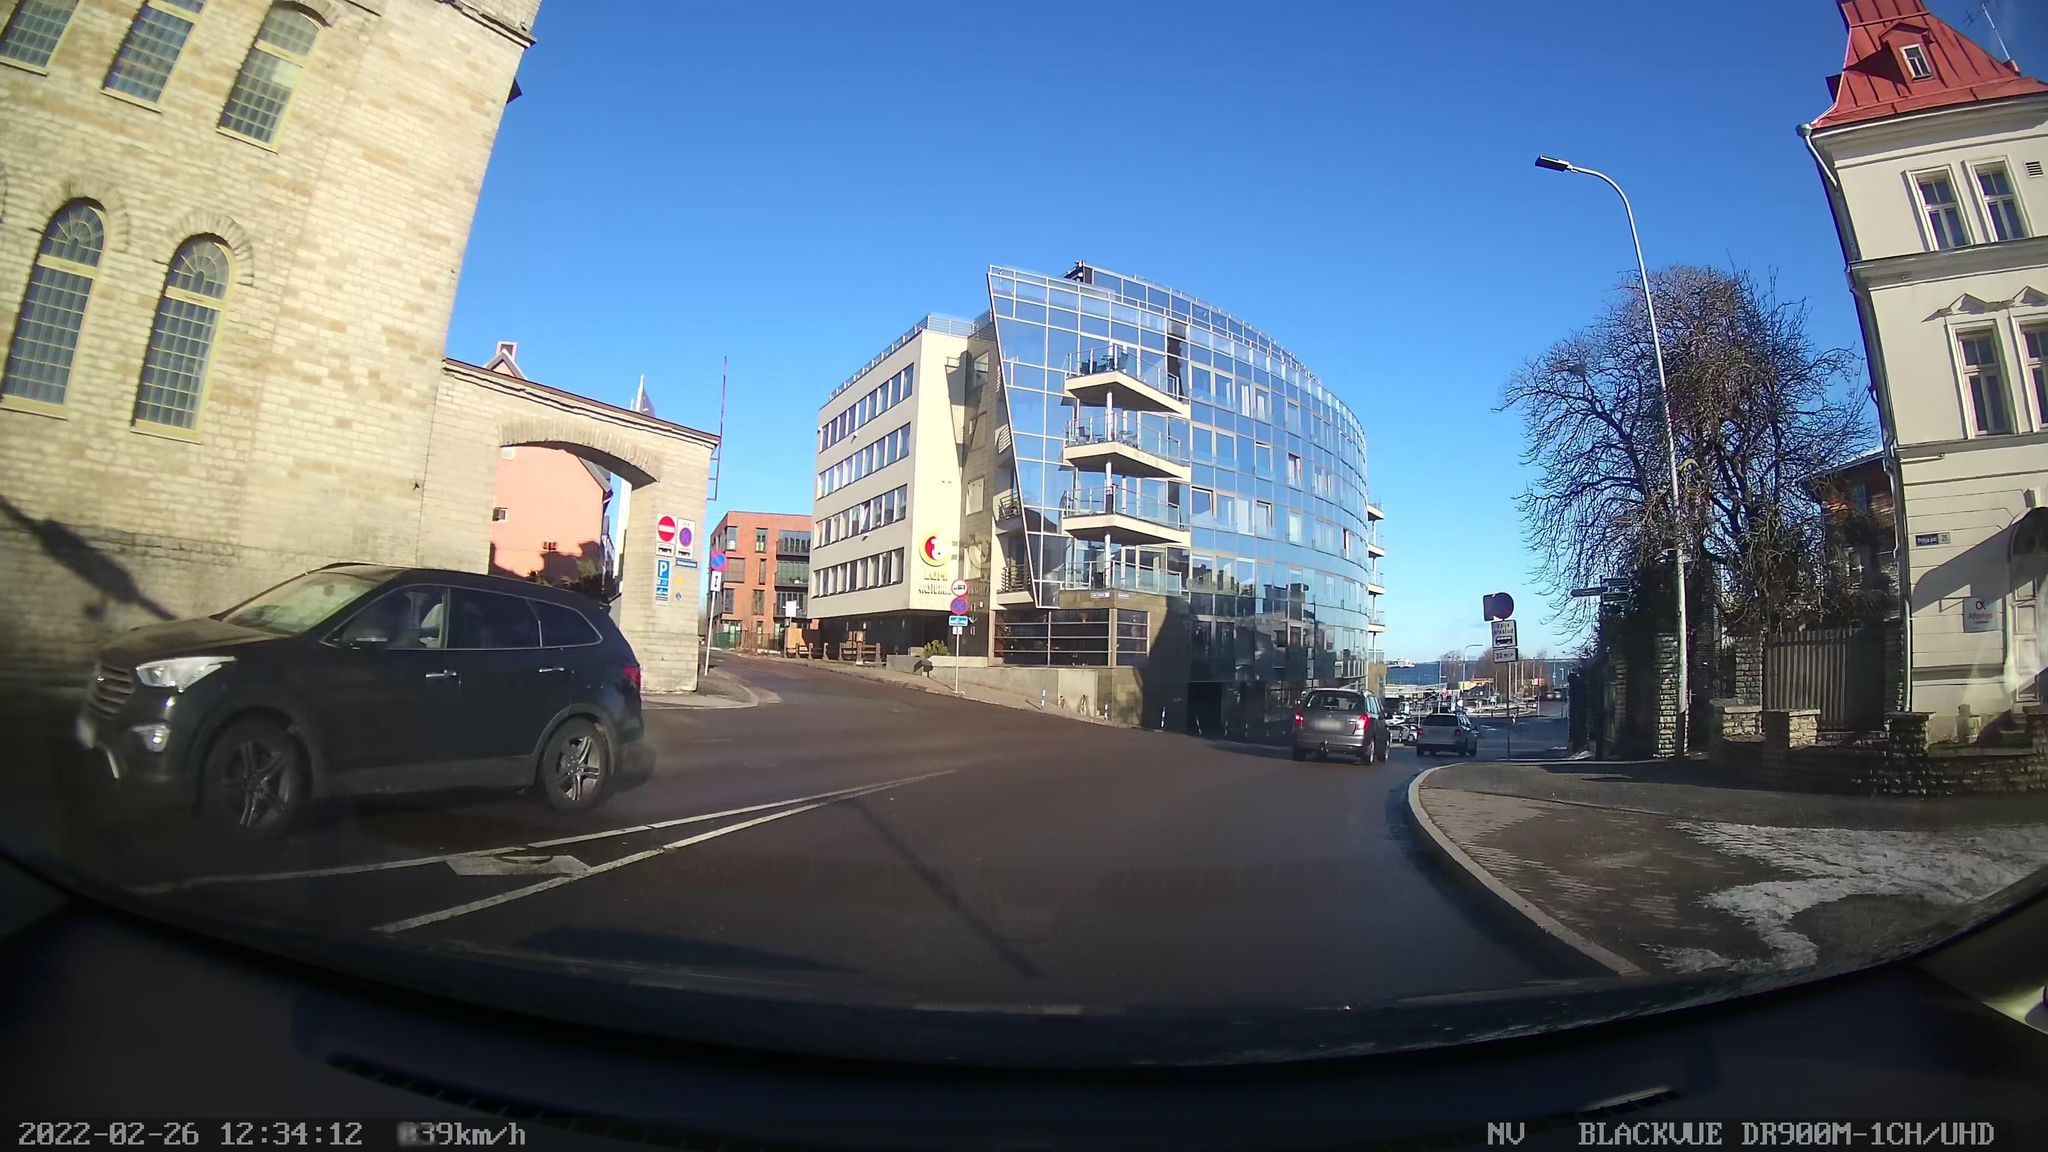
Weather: snowy
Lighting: day
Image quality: good
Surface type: driving surface
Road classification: tertiary_link
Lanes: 1
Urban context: urban centre
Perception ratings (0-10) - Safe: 5.11, Lively: 8.46, Beautiful: 2.97, Boring: 4.8, Depressing: 1.19, Wealthy: 8.27